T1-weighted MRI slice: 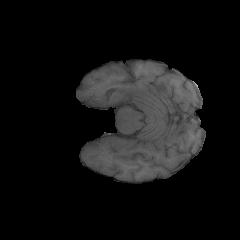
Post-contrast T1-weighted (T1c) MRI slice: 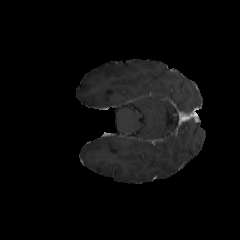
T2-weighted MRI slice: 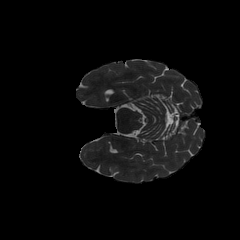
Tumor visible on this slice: no